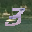
Label: 3